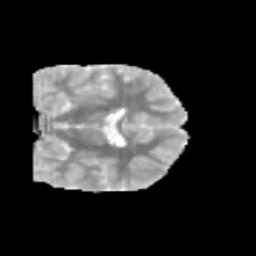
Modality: MD
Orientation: coronal
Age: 11
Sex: male
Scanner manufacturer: siemens
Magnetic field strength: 3 T
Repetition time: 3.8 s
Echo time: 0.07 s